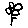
Label: flower